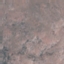
Land use / land cover: HerbaceousVegetation